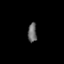
Tissue: lung
Cell type: T cells
Senescence score: 0.1767
Nuclear area (px): 169
Mean DAPI intensity: 104.817